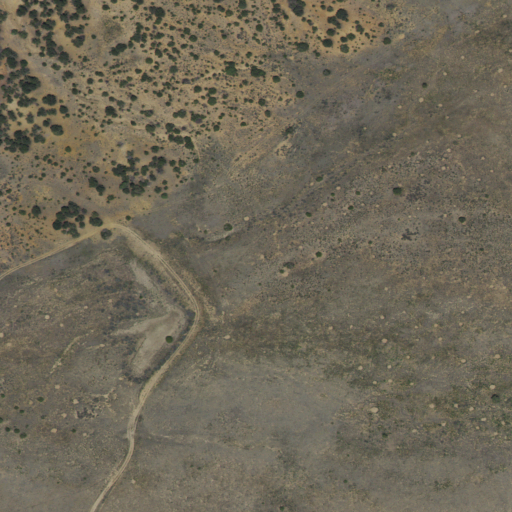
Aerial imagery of valley in New Mexico named Miller Canyon containing shrub, grassland, and evergreen forest